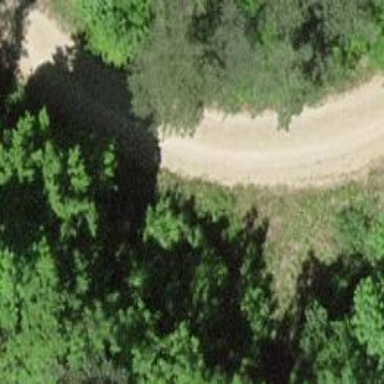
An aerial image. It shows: Gravel track with grade2 tracktype.